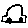
Label: car